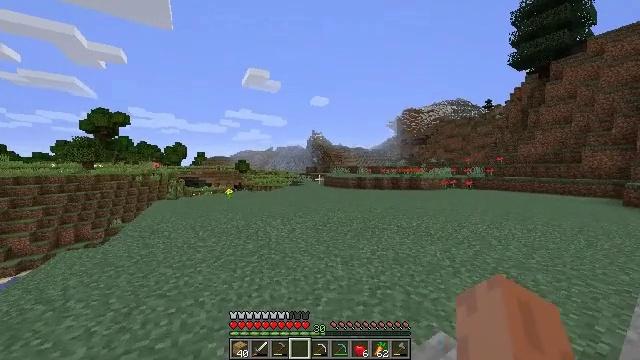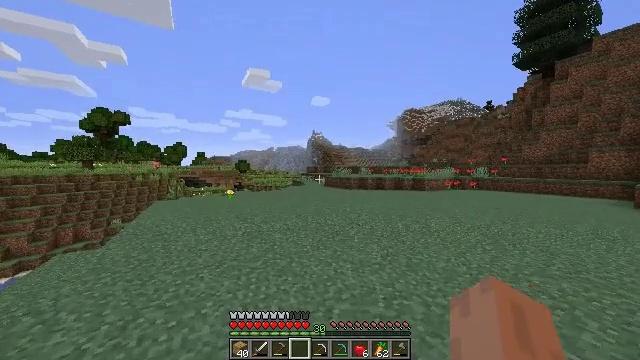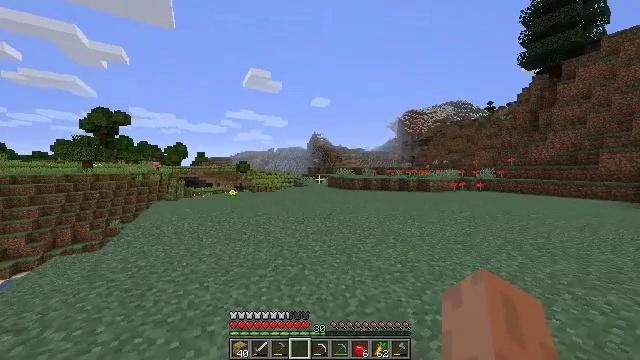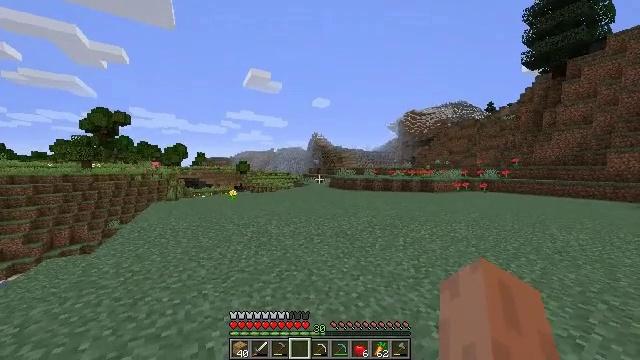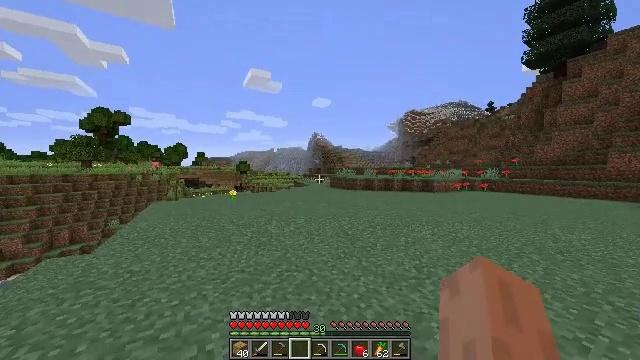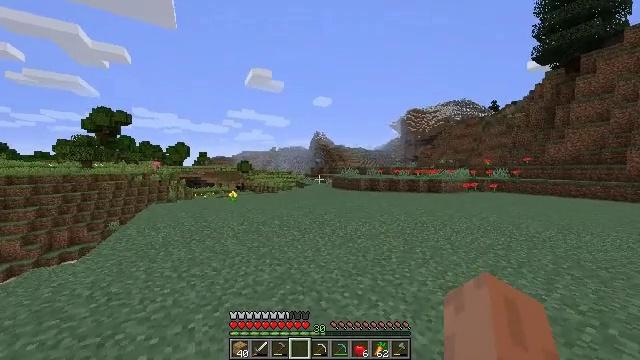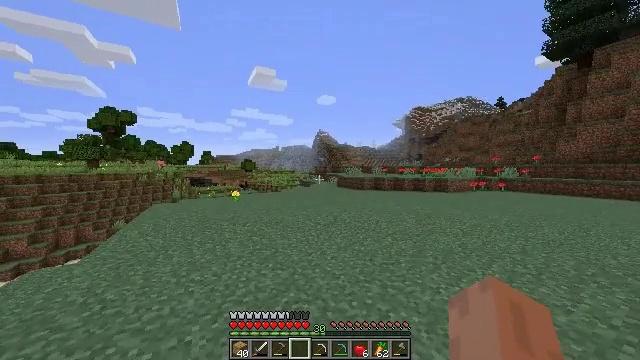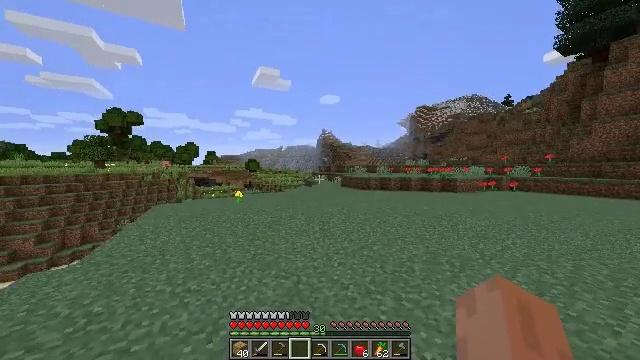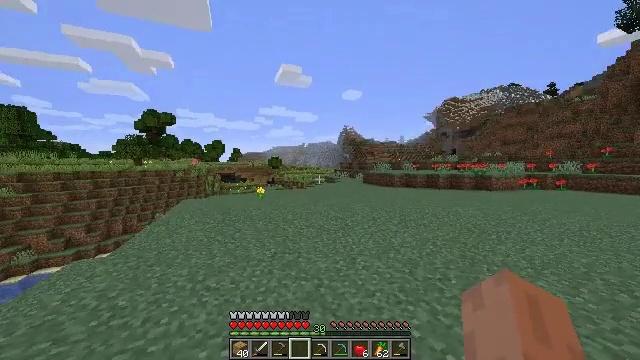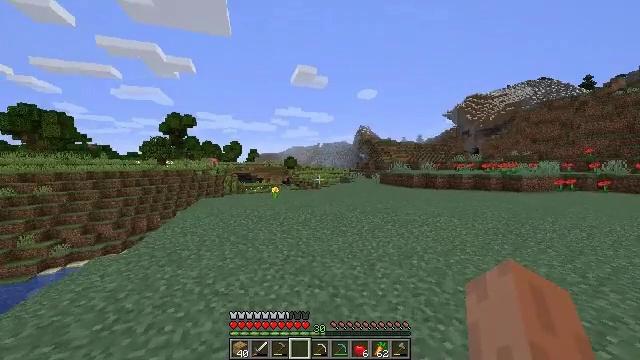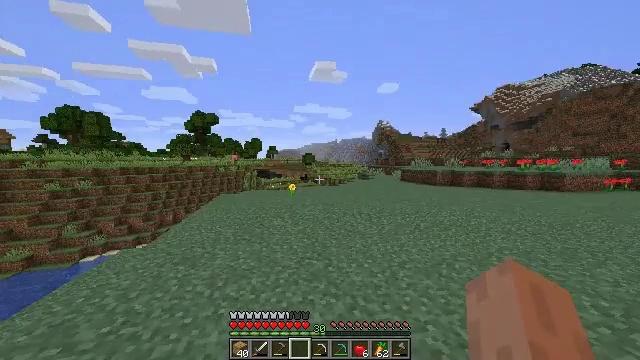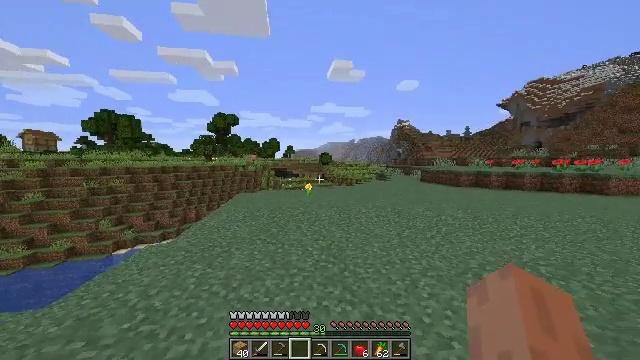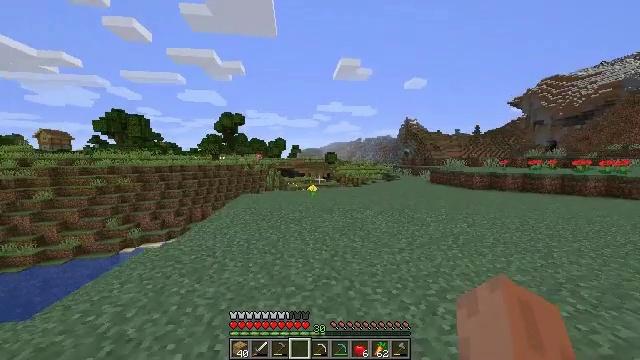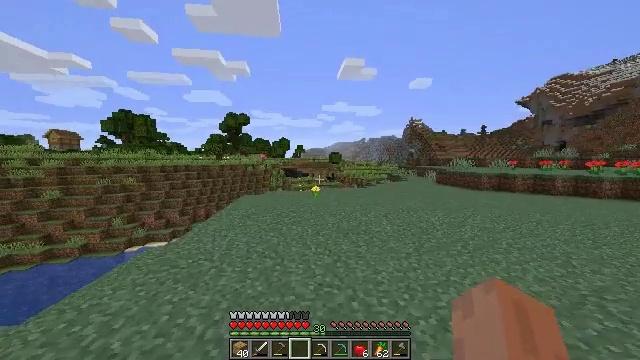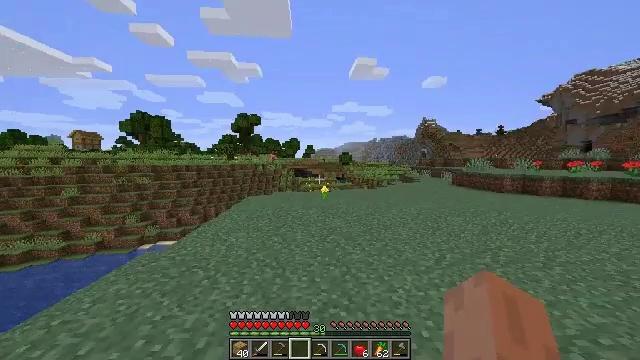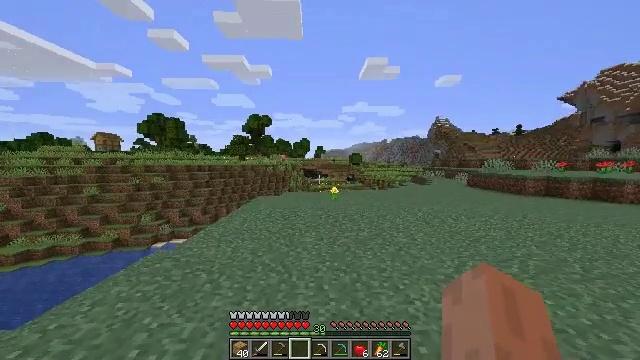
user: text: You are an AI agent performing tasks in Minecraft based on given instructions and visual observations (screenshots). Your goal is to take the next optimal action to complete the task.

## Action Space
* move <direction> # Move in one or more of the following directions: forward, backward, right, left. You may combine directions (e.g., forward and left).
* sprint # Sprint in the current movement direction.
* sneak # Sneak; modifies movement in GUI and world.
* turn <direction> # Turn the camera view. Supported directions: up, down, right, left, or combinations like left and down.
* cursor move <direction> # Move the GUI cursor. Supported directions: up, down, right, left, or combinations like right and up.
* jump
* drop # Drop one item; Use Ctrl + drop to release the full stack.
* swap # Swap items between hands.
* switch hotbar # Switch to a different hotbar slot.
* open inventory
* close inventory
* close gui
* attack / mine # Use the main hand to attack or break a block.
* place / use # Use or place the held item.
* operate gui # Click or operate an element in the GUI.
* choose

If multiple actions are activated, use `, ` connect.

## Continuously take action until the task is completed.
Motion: motion action
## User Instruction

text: Convert obsidian, diamonds, and a book into an enchanting table.
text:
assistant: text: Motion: move forward and move left, sprint
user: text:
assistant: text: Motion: move forward and move left, sprint
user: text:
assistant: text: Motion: move forward, sprint
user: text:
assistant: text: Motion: move forward, sprint
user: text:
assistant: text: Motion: move forward, sprint
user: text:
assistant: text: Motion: move forward, sprint
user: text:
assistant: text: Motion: move forward, sprint, turn left
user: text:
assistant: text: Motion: move forward, sprint, turn left and down
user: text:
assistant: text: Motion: move forward, sprint, turn left
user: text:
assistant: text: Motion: move forward, sprint, turn left
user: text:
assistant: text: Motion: move forward, sprint, turn left
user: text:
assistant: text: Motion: move forward, sprint, turn left
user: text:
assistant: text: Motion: move forward, sprint, turn left
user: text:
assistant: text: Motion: move forward, sprint, turn left
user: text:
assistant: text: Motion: move forward, sprint, turn left
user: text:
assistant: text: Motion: move forward, sprint, turn left
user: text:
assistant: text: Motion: move forward, sprint, turn left
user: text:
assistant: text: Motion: move forward, sprint
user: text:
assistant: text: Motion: move forward, sprint, turn left
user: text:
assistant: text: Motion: move forward, sprint
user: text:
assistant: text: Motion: move forward, sprint
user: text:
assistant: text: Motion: move forward, sprint, turn left
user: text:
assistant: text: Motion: move forward, sprint, turn left
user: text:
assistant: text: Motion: move forward, sprint
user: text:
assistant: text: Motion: move forward, sprint
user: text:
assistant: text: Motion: move forward, sprint
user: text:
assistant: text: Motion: move forward, sprint
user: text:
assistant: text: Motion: move forward, sprint
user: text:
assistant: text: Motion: move forward, sprint
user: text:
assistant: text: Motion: move forward, sprint